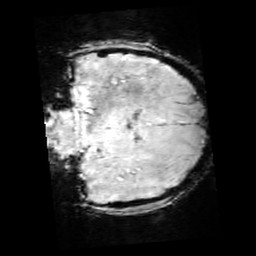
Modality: SWI
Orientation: coronal
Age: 11
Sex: male
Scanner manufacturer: siemens
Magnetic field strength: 3 T
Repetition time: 0.027 s
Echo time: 0.02 s